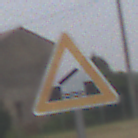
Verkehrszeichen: BeweglicheBruecke
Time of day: Midday
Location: Outdoor (Suburban)
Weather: Overcast
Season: NotSpecified
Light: Natural